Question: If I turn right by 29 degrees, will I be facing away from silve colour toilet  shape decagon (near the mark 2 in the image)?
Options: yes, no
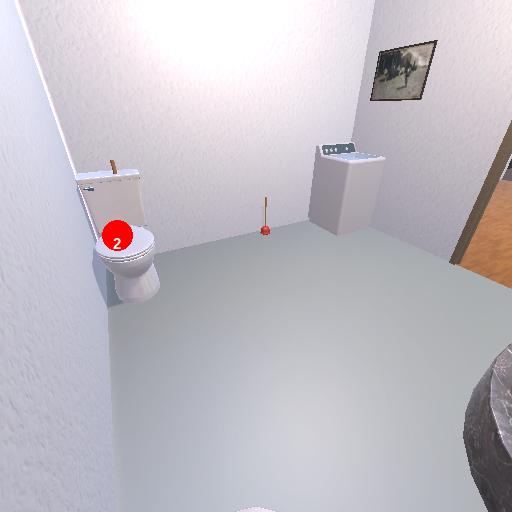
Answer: yes